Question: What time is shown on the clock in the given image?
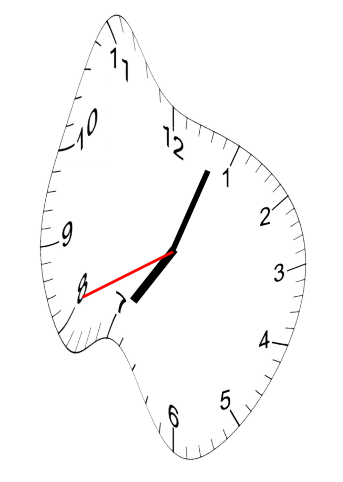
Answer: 07:03:41